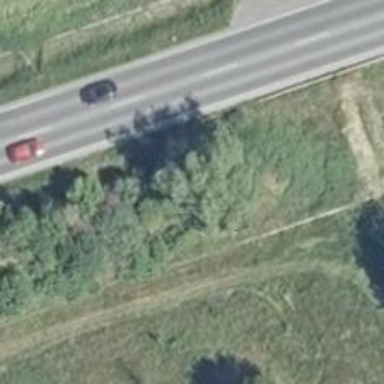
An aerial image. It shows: Row of trees on embankment.